Field crop: tomato
Growth stage: 2
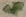
Species: solanum